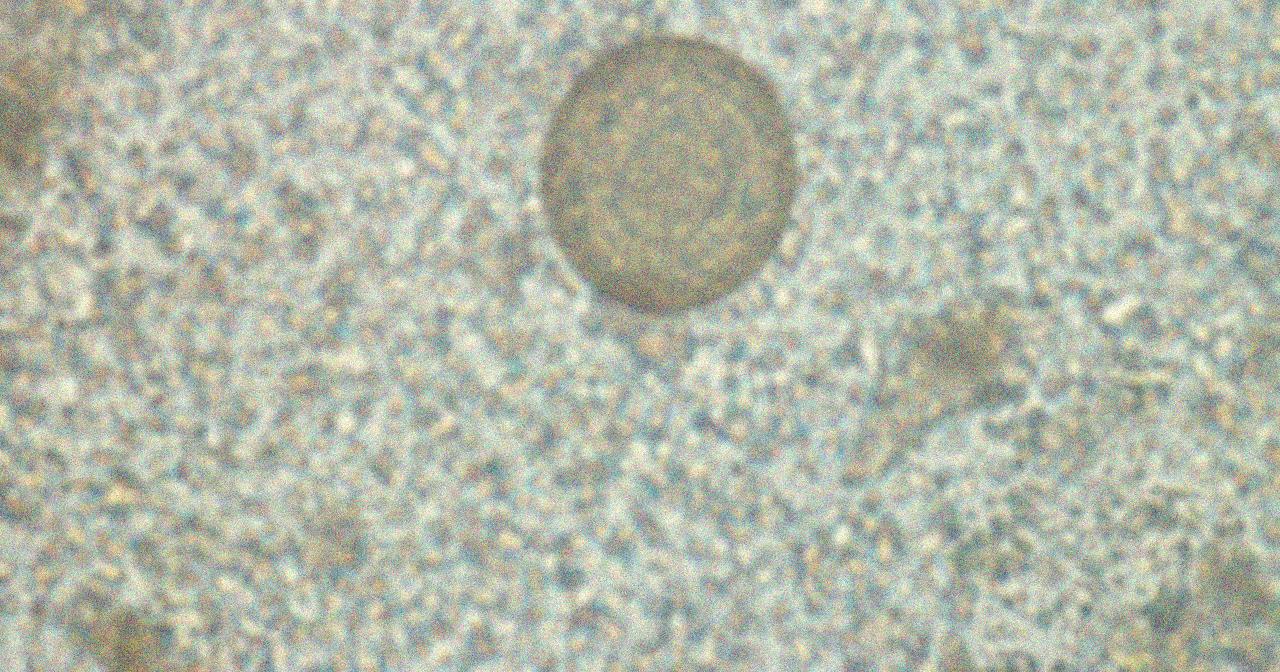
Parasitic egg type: Hymenolepis diminuta